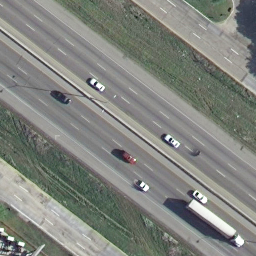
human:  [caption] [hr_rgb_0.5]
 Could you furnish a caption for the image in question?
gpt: Some freeways parallel forward with some plants beside them .

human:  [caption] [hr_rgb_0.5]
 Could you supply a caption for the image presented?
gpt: There are some freeways parallel forward with some plants beside them .

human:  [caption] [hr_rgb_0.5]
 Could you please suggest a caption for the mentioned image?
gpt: Some freeways parallel forward with some cars on the roads .

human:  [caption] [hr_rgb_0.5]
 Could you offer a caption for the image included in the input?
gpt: There are some straight freeways with cars on the roads .

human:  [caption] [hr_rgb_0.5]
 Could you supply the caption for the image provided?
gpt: Some freeways parallel forward .